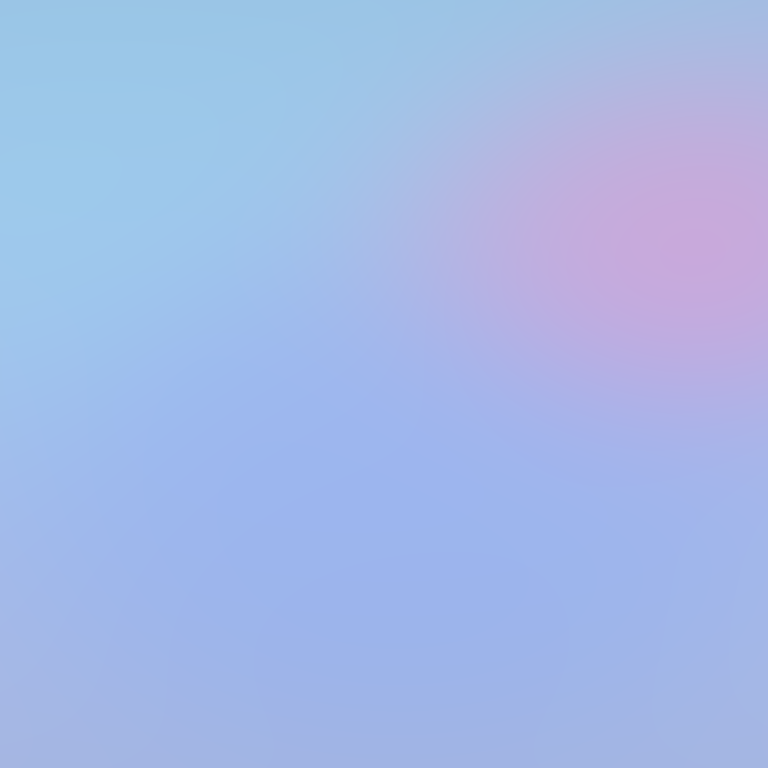
Abstract light effect, smooth gradient from soft blue to gentle pink, serene atmosphere, diffuse glow, no room, no furniture, no objects.